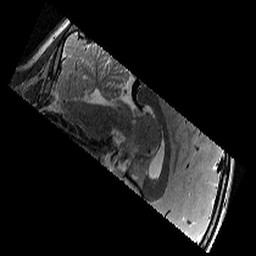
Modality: T2w
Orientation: sagittal
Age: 9
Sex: female
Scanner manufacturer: siemens
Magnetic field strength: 3 T
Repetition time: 9.23 s
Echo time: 0.067 s